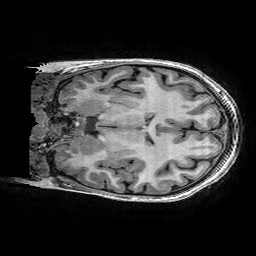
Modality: T1w
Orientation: coronal
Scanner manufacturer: ge
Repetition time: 0.008096 s
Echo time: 0.00318 s